Question: I'm using the <URL> object?

EDIT:
I only see a property: 'IsSecurityGroup'. But It's impossible to know if the group is:
- - - - - -
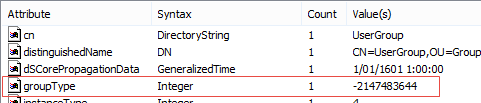
Answer: You can find this information from the 'GroupScope' property:
<URL>
'Global' - The group's scope is global.
'Local' - The scope of the group is local.
'Universal' - The scope of the group is universal.
In conjunction with the 'IsSecurityGroup' property. (i.e. if its not a security group its a distribution group)